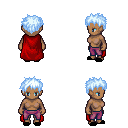
a pixel art fantasy rpg character, female body template, human, dark skin, red cape, magenta pants, white cyan bedhead hairstyle, black slippers, four views (front, back, left, right), 2x2 character sprite sheet, small pixel art, hard edges, no anti-aliasing